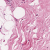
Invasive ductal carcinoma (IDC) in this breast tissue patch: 0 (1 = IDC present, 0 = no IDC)